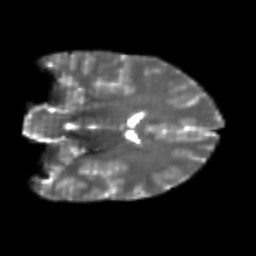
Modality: T2w
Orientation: coronal
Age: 20
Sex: female
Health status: healthy
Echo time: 0.074 s